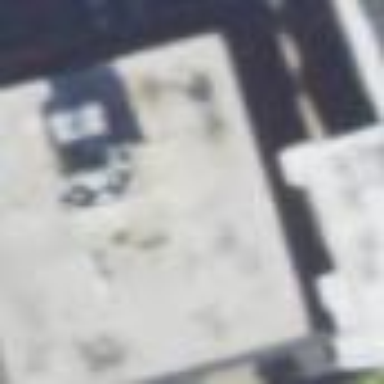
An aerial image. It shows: Building.